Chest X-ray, PA view. Patient: 33 years old, sex M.
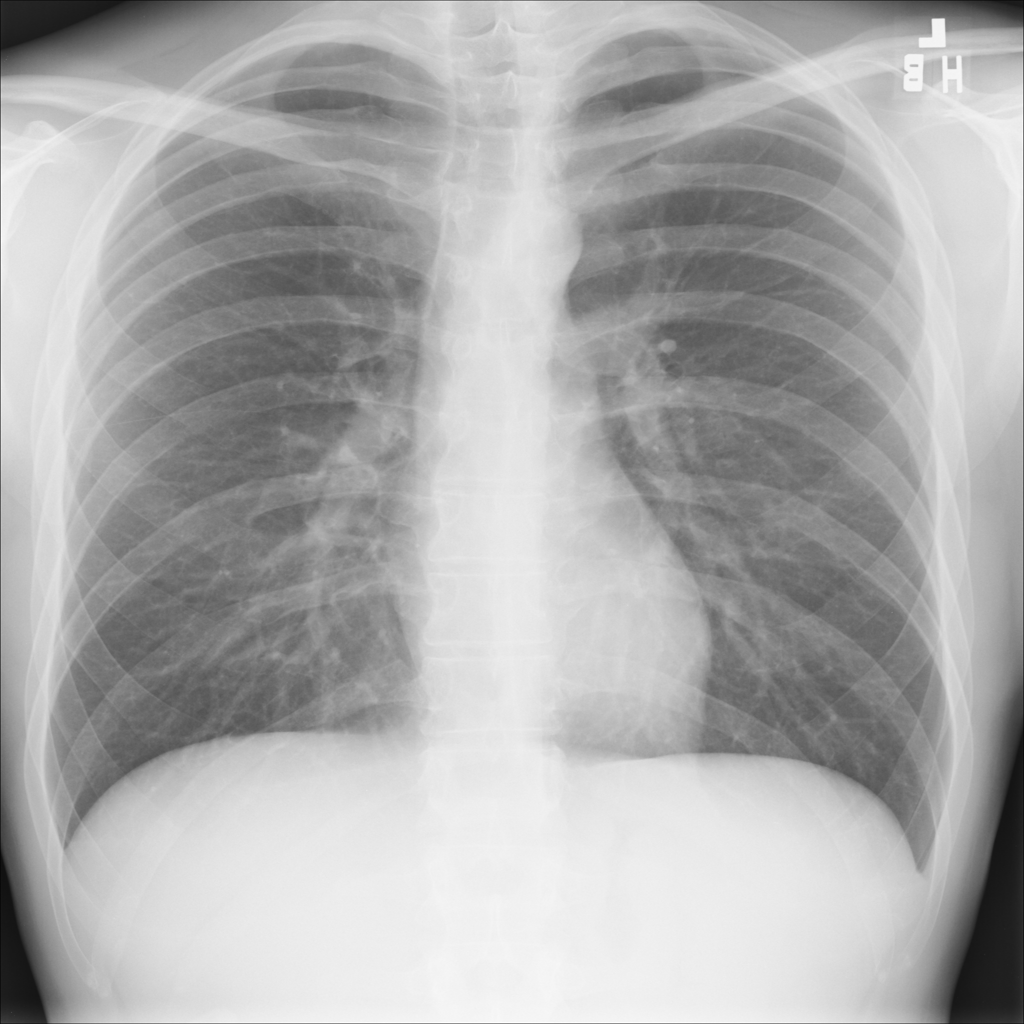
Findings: No Finding